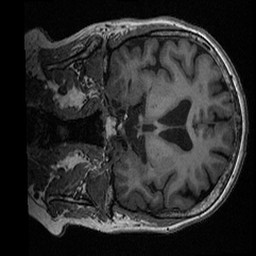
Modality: T1w
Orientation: coronal
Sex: female
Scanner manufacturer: ge
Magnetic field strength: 3 T
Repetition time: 0.0064 s
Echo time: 0.00281 s